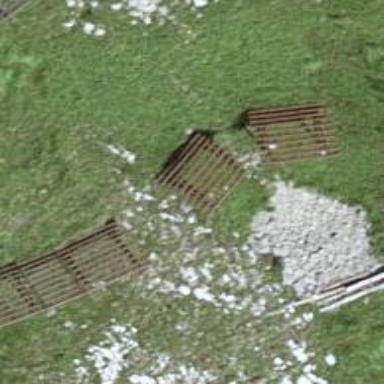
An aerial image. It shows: Structure for avalanche protection.